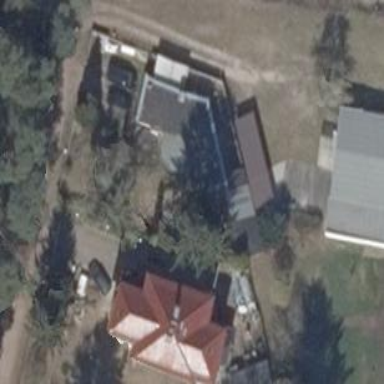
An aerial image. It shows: Flat-roofed building.